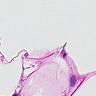
Metastatic tissue present: no